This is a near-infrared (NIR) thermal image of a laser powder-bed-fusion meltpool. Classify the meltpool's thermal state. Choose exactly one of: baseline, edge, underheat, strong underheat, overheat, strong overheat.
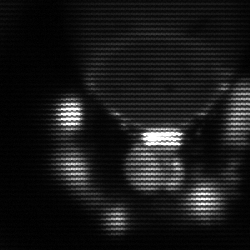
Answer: edge